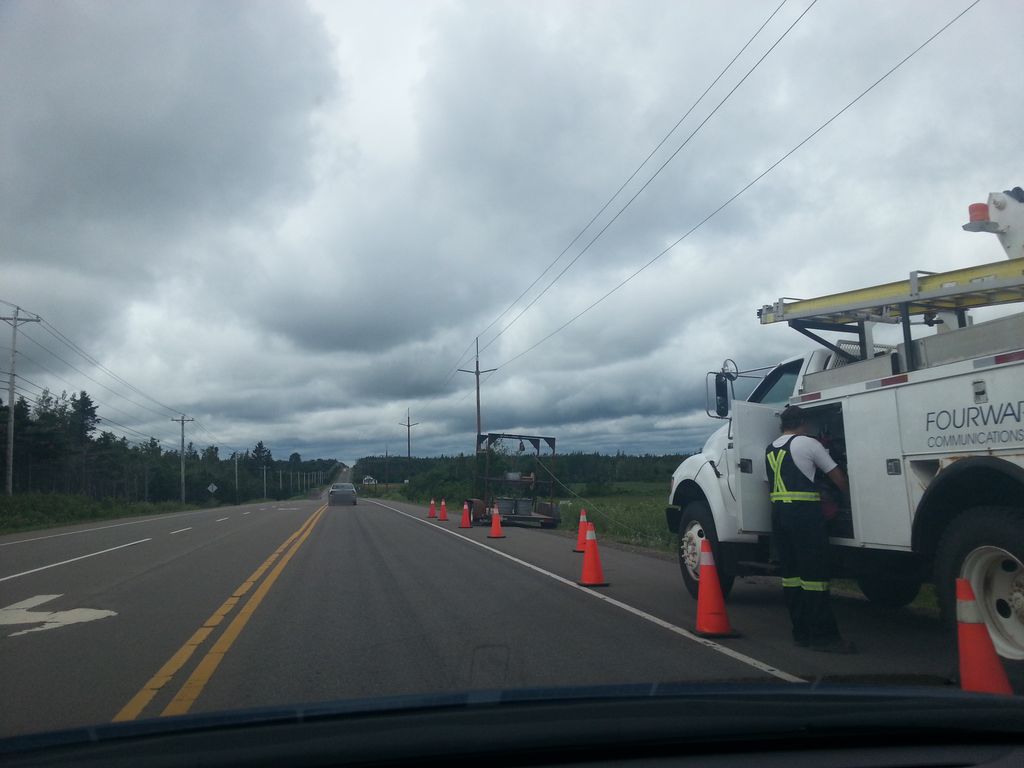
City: charlottetown